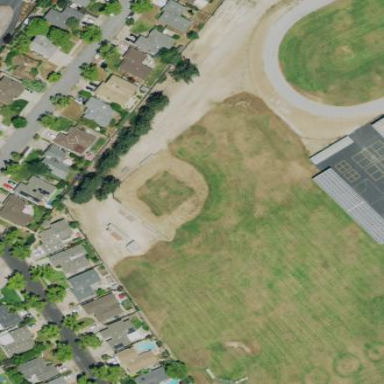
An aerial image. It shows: Baseball pitch for leisure and sports activities.